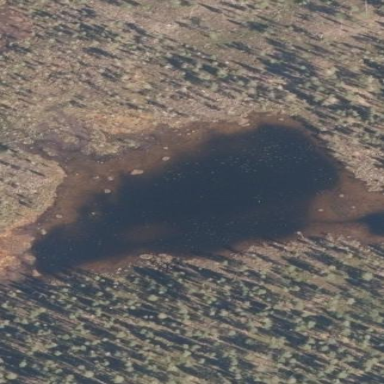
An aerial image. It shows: Pond surrounded by natural water.